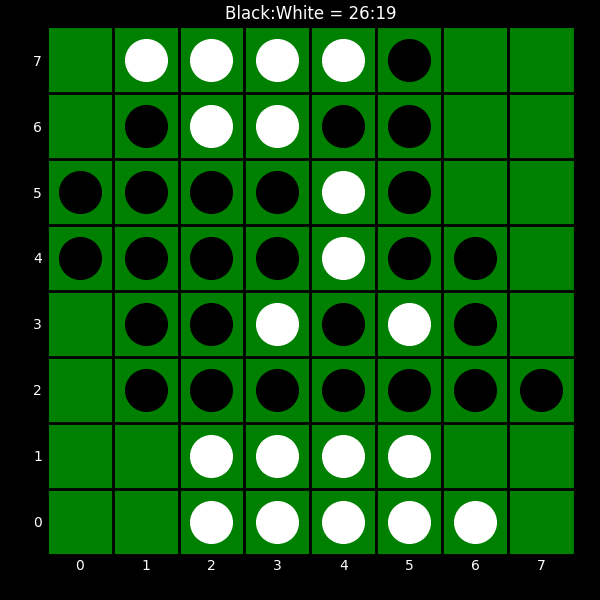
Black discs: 26
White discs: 19